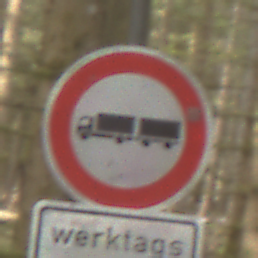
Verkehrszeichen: VerbotLastkraftwagenMitAnhaenger
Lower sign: ZeitangabenMitBeschraenkungAufWochentage7
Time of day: MorningAfternoon
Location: Outdoor (Nature)
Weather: Overcast
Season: Winter
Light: Natural